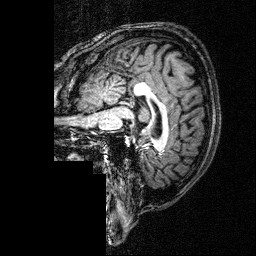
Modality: T1w
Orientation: sagittal
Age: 26
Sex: male
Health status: healthy
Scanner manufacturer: siemens
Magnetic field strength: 3 T
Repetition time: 2.5 s
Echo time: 0.00393 s